Interaction volume radius: 10 \u00c5
Interaction volume height: 10 \u00c5
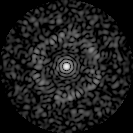
Disorder parameter: 0.8289